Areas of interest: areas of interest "Sport and cultural"
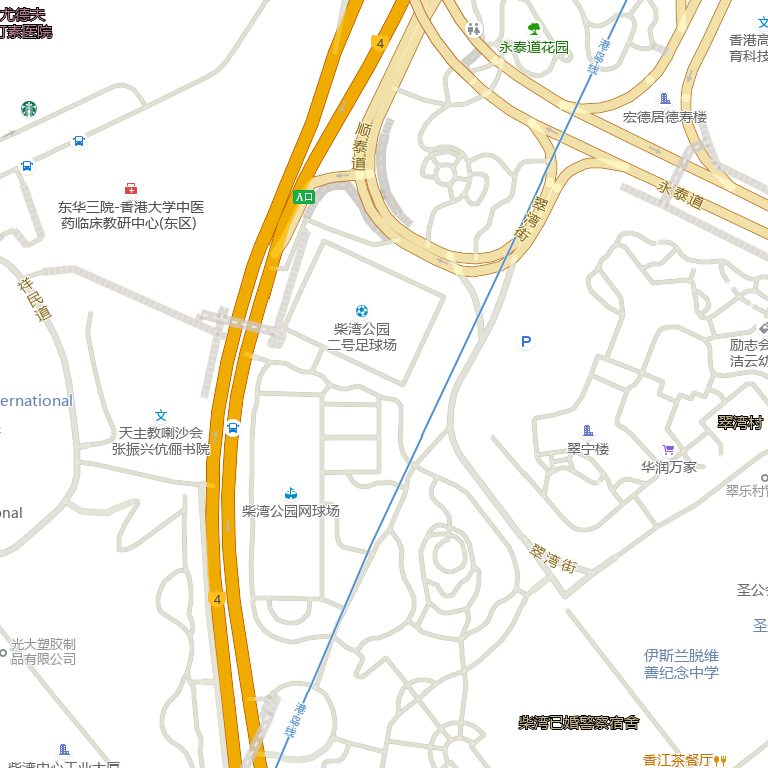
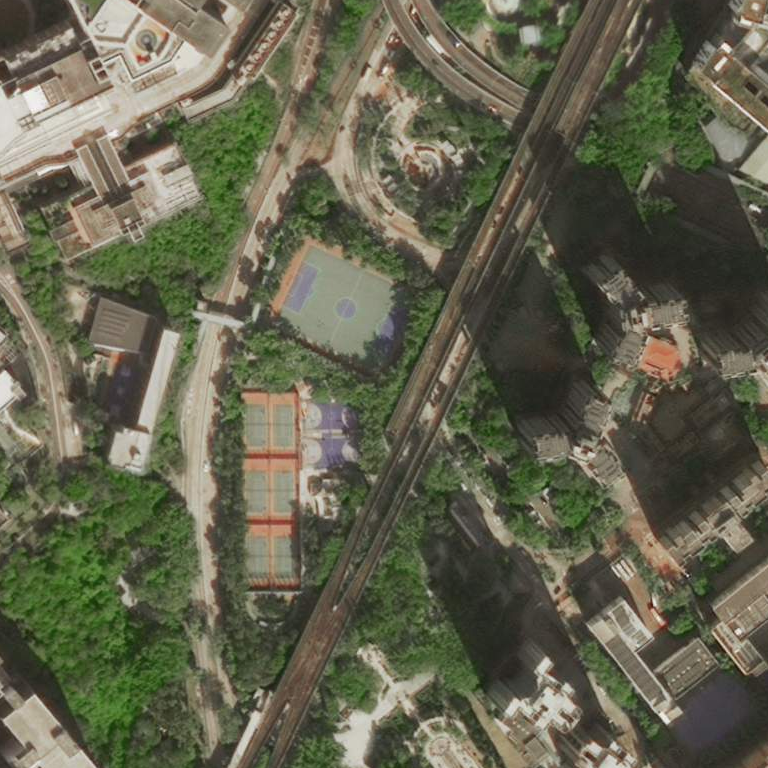